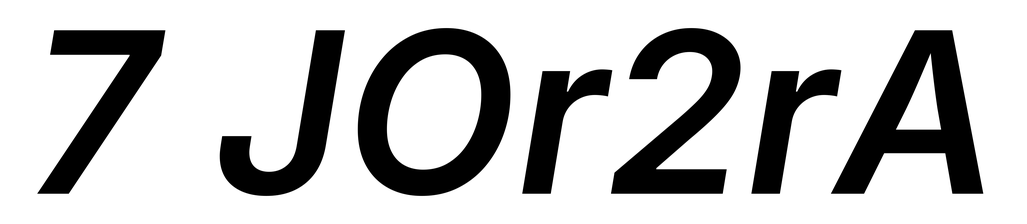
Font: Inter-Italic_SemiBold_Italic